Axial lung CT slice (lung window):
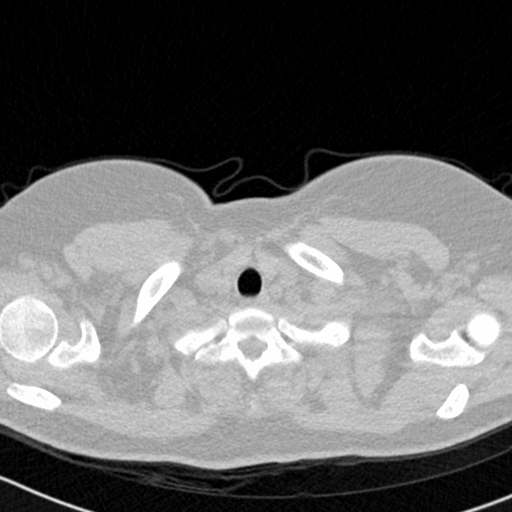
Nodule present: no